Interaction volume radius: 5 \u00c5
Interaction volume height: 10 \u00c5
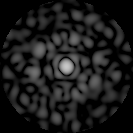
Disorder parameter: 0.8393